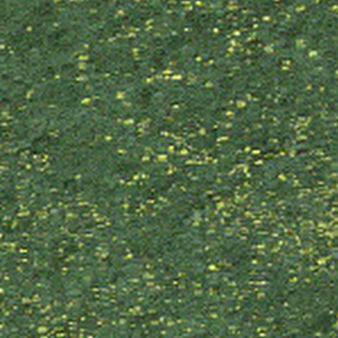
Label: other